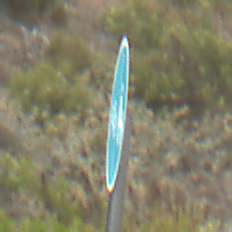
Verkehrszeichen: GetrennterRadUndGehwegRadwegLinks
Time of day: Midday
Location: Outdoor (Nature)
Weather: Overcast
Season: NotSpecified
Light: Natural